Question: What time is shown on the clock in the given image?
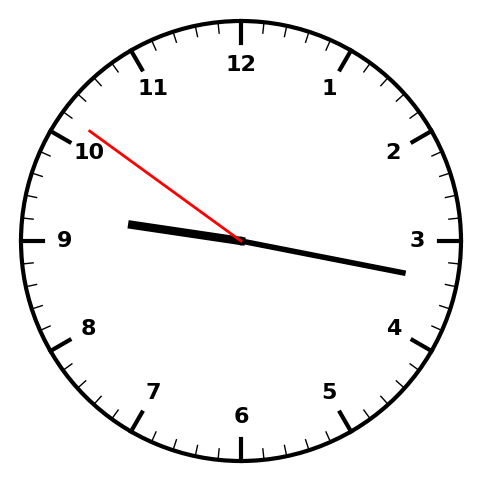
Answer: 09:16:51